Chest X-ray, PA view. Patient: 65 years old, sex M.
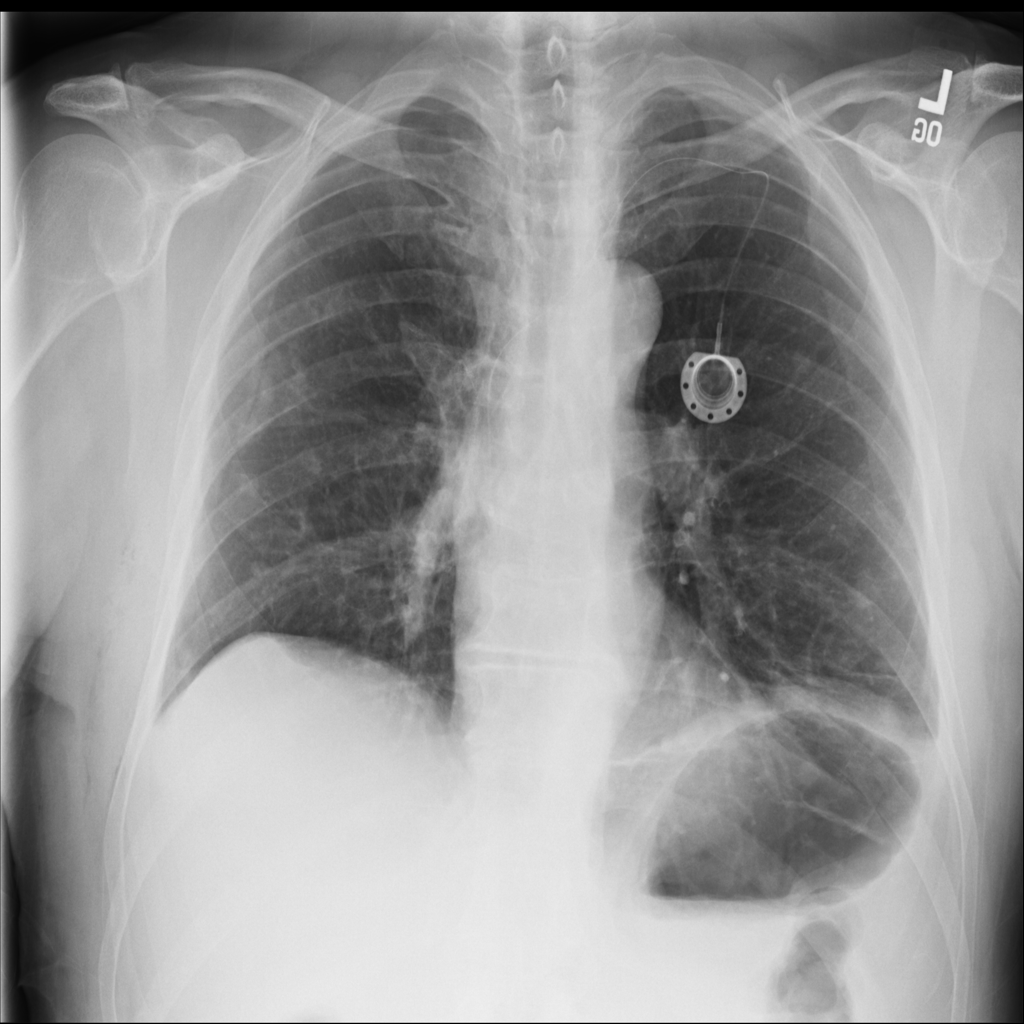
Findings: Atelectasis, Infiltration